Interaction volume radius: 10 \u00c5
Interaction volume height: 20 \u00c5
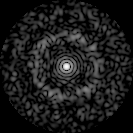
Disorder parameter: 0.8092